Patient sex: M
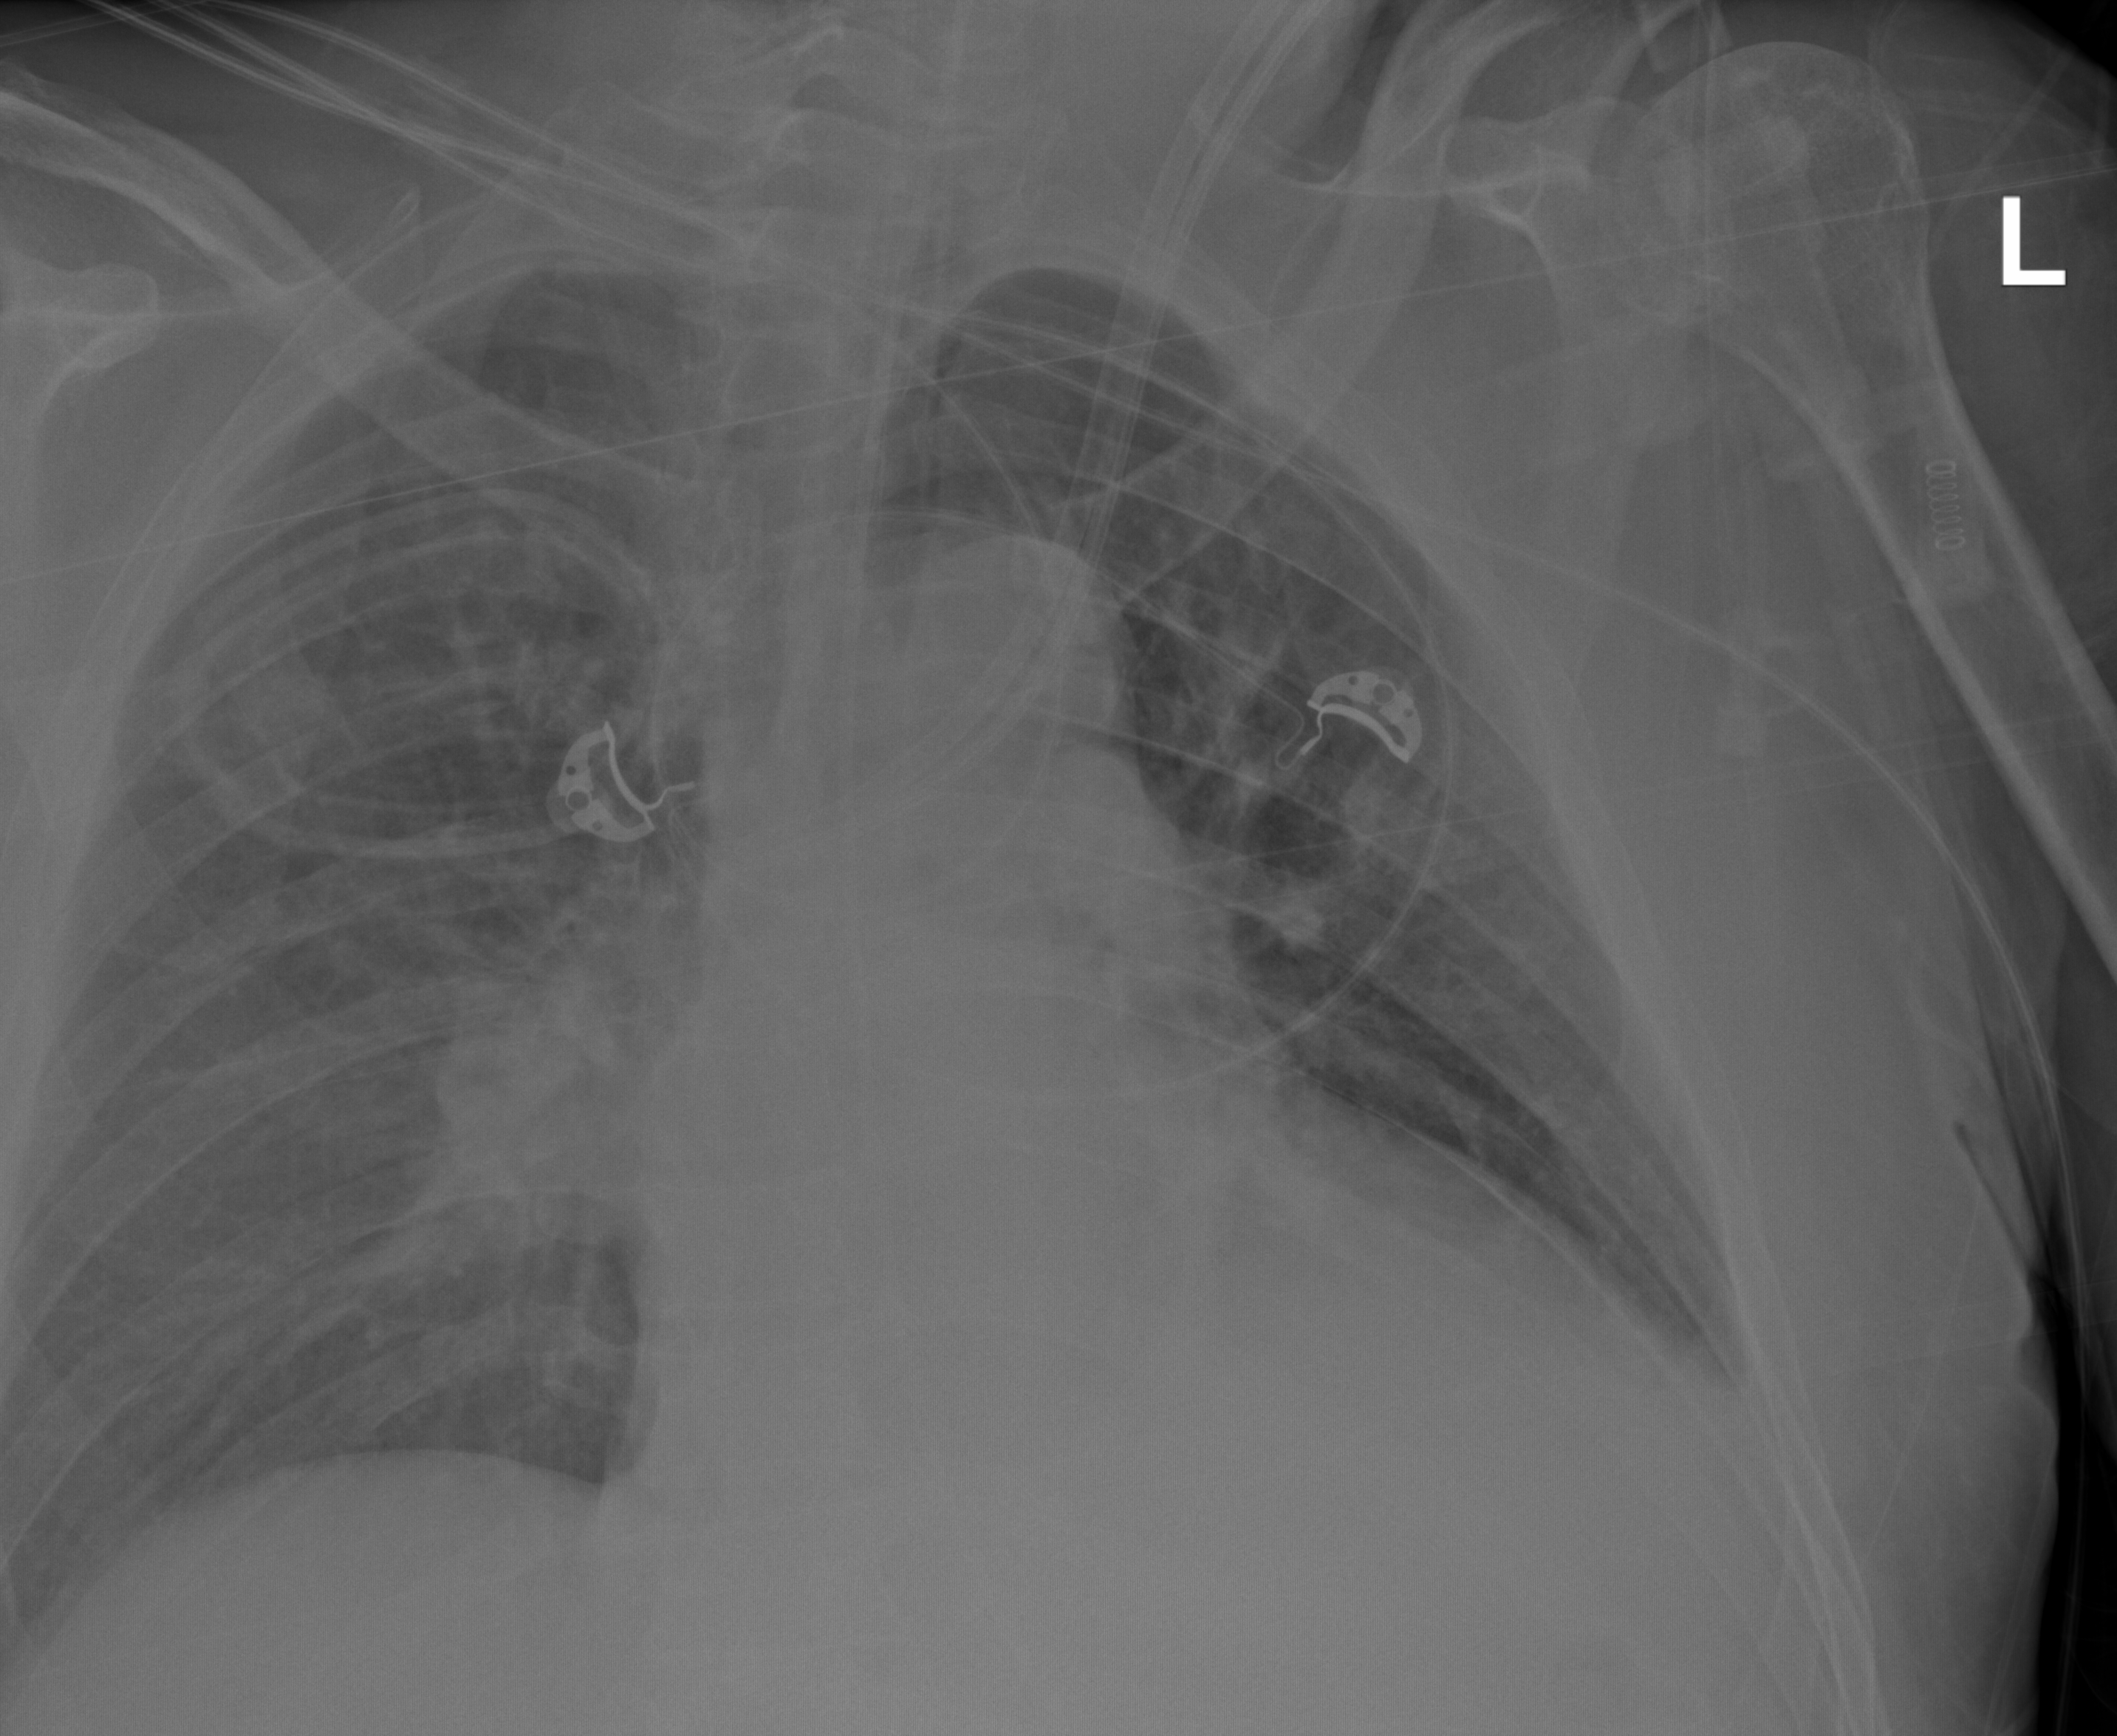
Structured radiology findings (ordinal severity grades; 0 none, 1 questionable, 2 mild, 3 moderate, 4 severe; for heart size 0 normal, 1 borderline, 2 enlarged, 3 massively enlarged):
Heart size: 2
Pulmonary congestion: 2
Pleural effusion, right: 0
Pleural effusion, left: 2
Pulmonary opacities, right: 2
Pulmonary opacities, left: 2
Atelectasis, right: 2
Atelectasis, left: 2